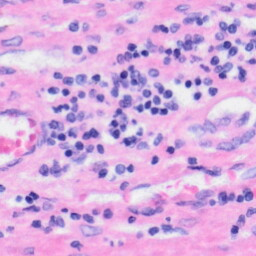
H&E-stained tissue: Liver